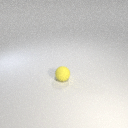
small yellow rubber sphere